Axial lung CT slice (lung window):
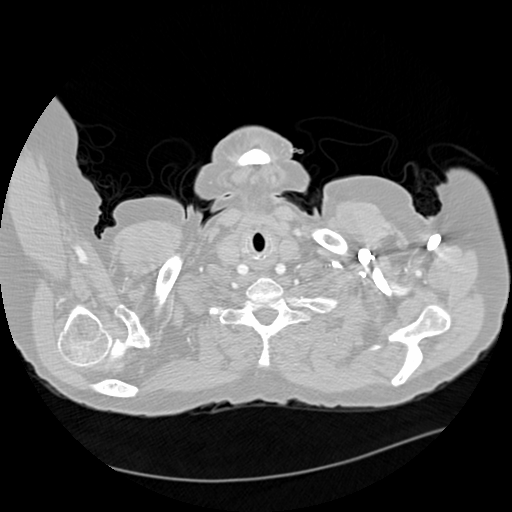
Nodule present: no